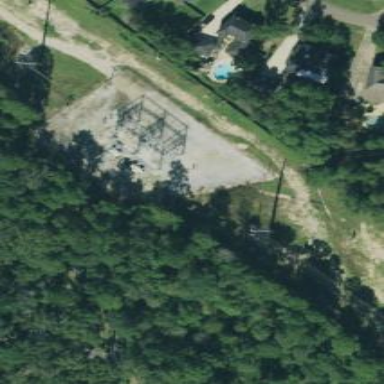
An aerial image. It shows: Outdoor power substation surrounded by fence. The substation is specifically for distribution purposes.